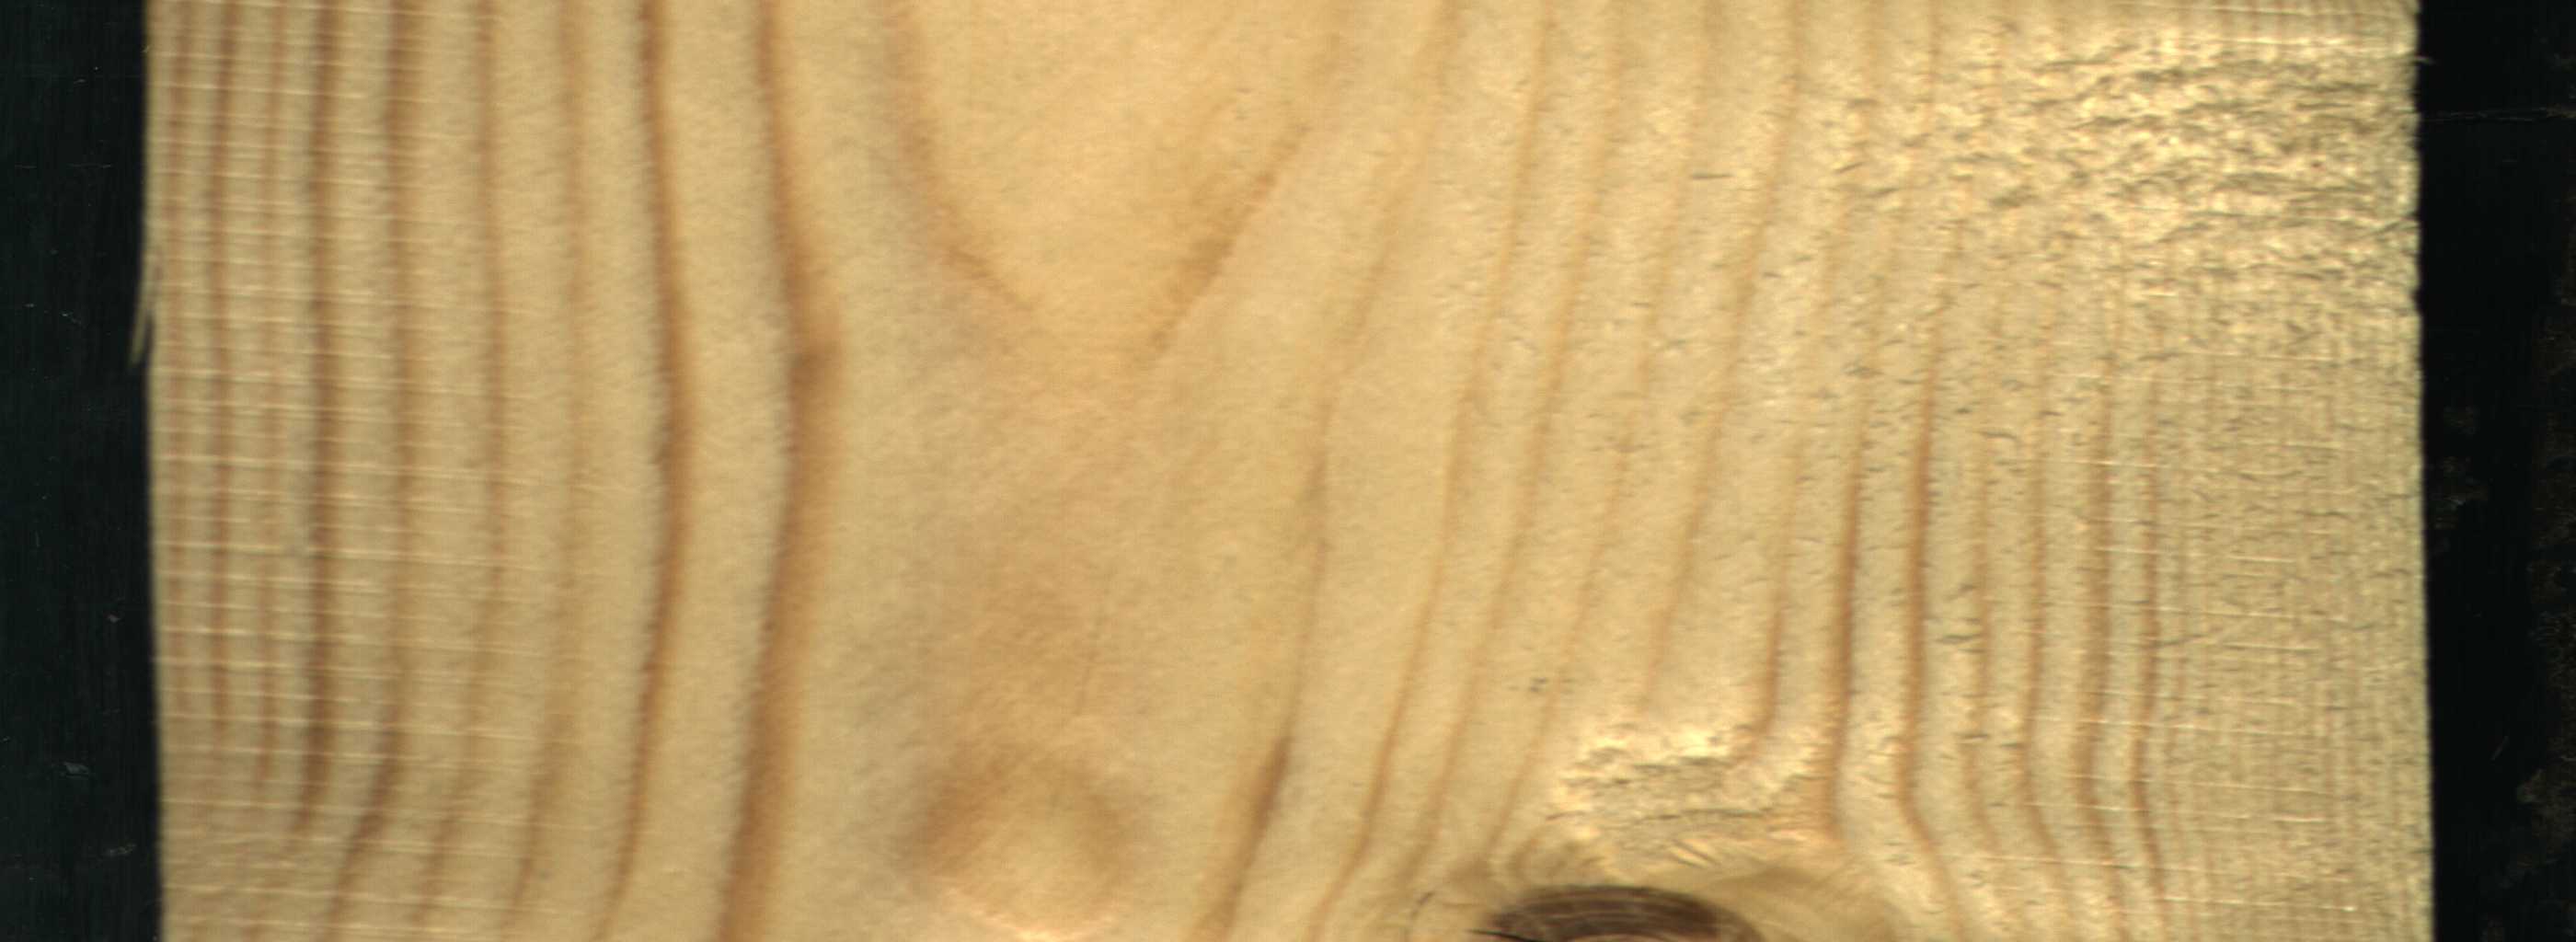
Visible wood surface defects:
Dead_Knot
Live_Knot
Live_Knot
Live_Knot